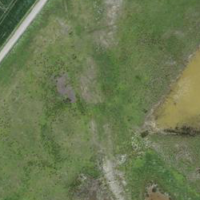
EUNIS habitat code: 24
Species observed at this site:
Corvus corone
Charadrius hiaticula
Himantopus himantopus
Cyanistes caeruleus
Sturnus vulgaris
Dendrocopos major
Buteo buteo
Sylvia atricapilla
Columba palumbus
Chroicocephalus ridibundus
Luscinia megarhynchos
Hirundo rustica
Milvus migrans
Tringa glareola
Pica pica
Tringa totanus
Columba livia
Phylloscopus trochilus
Motacilla alba
Acrocephalus scirpaceus